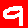
Digit: 9